Question: I have the following data and want to return the value in column A when the sum of a row from B & C exceeds 400 for the first time.
So B7+C7 = 460, so the return value should be A7, whereas B6+C6 was <400.
This is very easy to do if I add a new column and then lookup the value in that column. However my full dataset has 1000 columns and if possible I would like to do this in a single cell above the datasets.

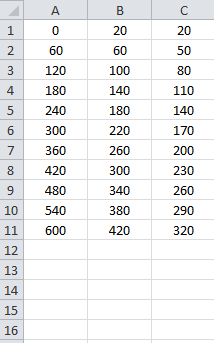
Answer: Try this formula
'=INDEX(A1:A11,MATCH(TRUE,INDEX(B1:B11+C1:C11>400,0),0))'
The 'MATCH' part returns the row number (relative to the range) of the first row that exceeds 400....then 'INDEX' gives you the relevant value from column A
You can easily adapt for larger ranges